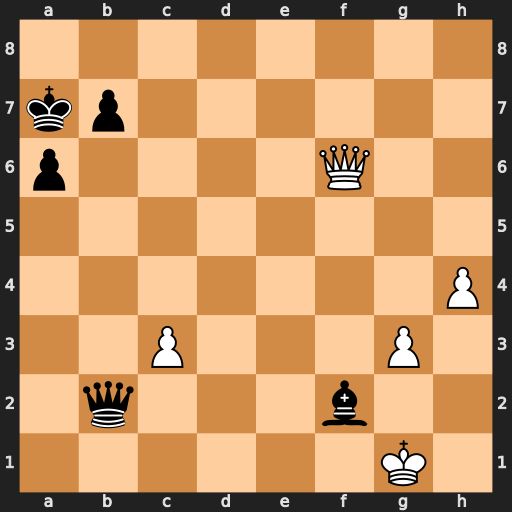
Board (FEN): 8/kp6/p4Q2/8/7P/2P3P1/1q3b2/6K1
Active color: w
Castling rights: -
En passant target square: -
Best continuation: Qxf2+ Qxf2+ Kxf2